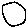
Label: circle